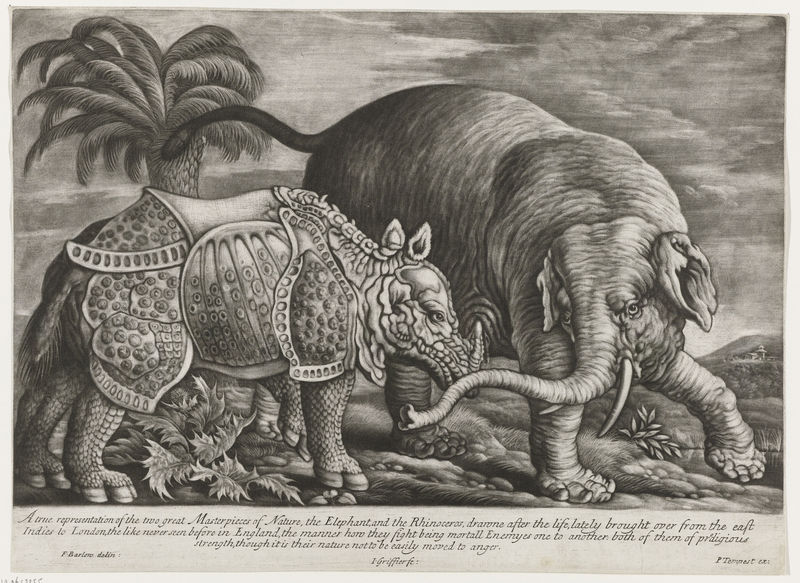
Titel: Olifant en neushoorn
Künstler: Jan (I) Griffier
Standort: Amsterdam
Institution: Rijksmuseum
Schlagwörter: white, black, gray, grey, palm, sky, tree, landscape, nature, armor, grass, plants, drawing, black and white, animals, etching, graphic, tail, pen, outside, leaves, trunk, ink, ground, engraving, desert, page, wildlife, strength, elephant, asia, grey', rhino, coconut tree, elephants, rhinoceros, rhinosaurus, strngth, rhinicerous, info, respect for nature